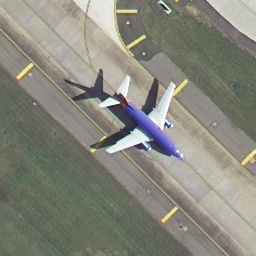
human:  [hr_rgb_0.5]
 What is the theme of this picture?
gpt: airport

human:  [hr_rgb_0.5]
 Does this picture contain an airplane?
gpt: yes

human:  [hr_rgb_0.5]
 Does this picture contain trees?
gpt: no